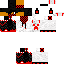
A female skeleton skin with dark skin, wearing brown helmet dressed in a red hoodie and red pants, featuring a closed mouth.